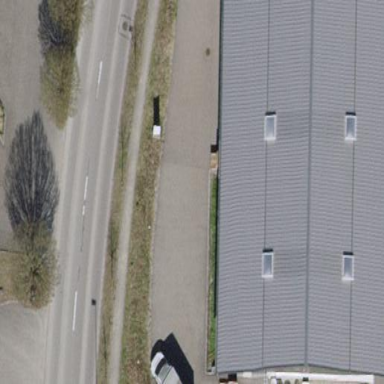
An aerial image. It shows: Industrial building.